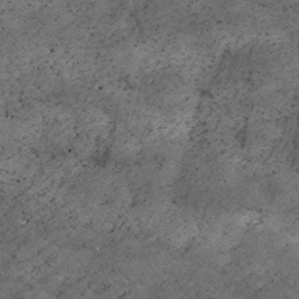
Label: non_frost